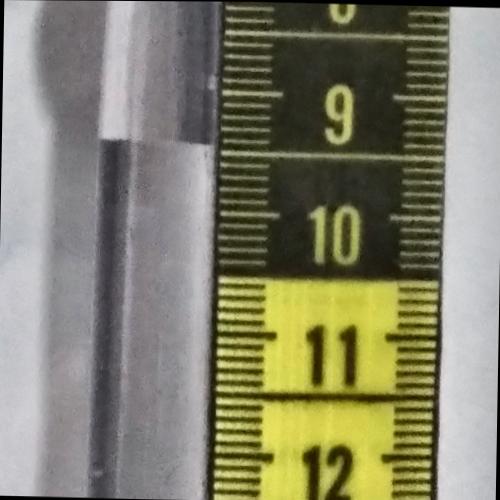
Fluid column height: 9.0 cm